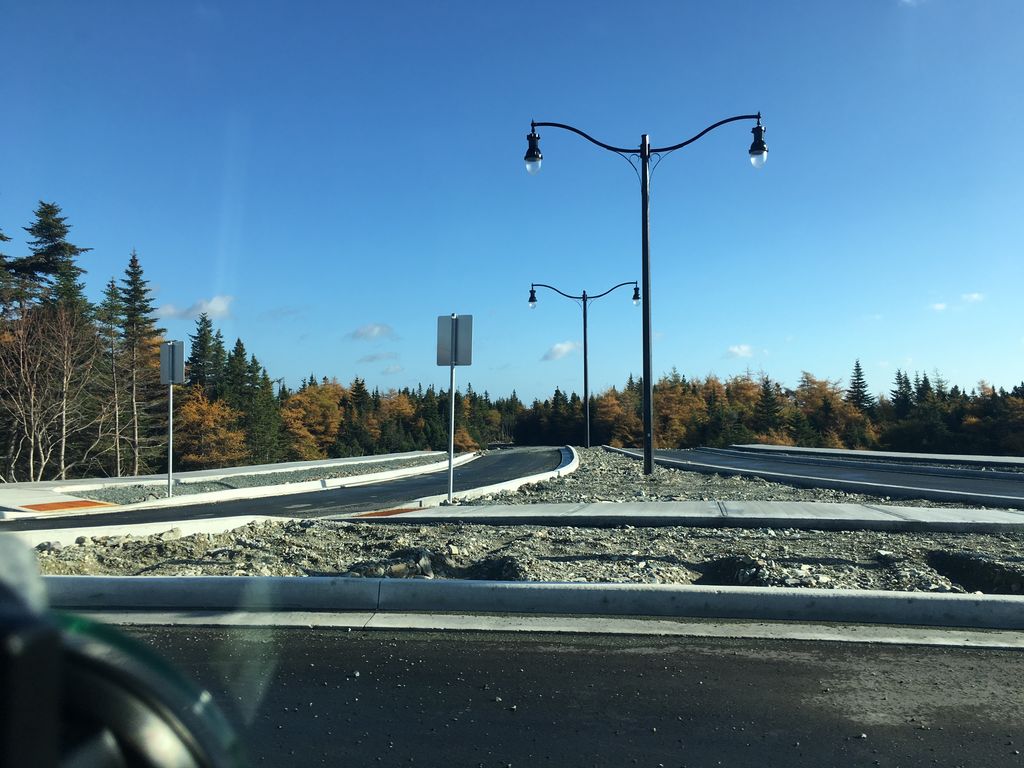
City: st_johns